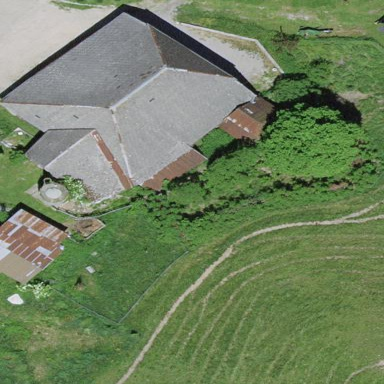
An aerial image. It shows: Farm building.